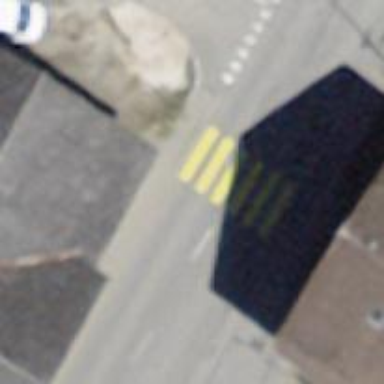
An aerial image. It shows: Marked crossing on the road.